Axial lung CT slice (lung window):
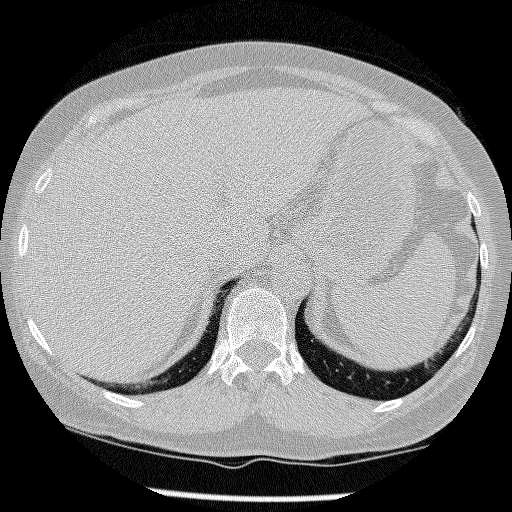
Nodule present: no